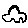
Label: car